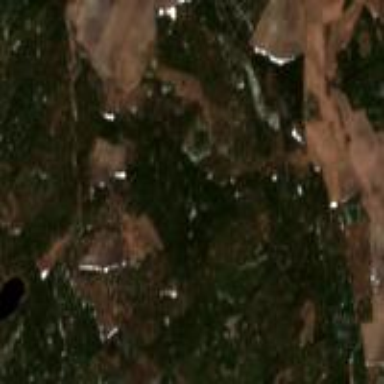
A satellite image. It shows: Mixed leaf woodland.